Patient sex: M
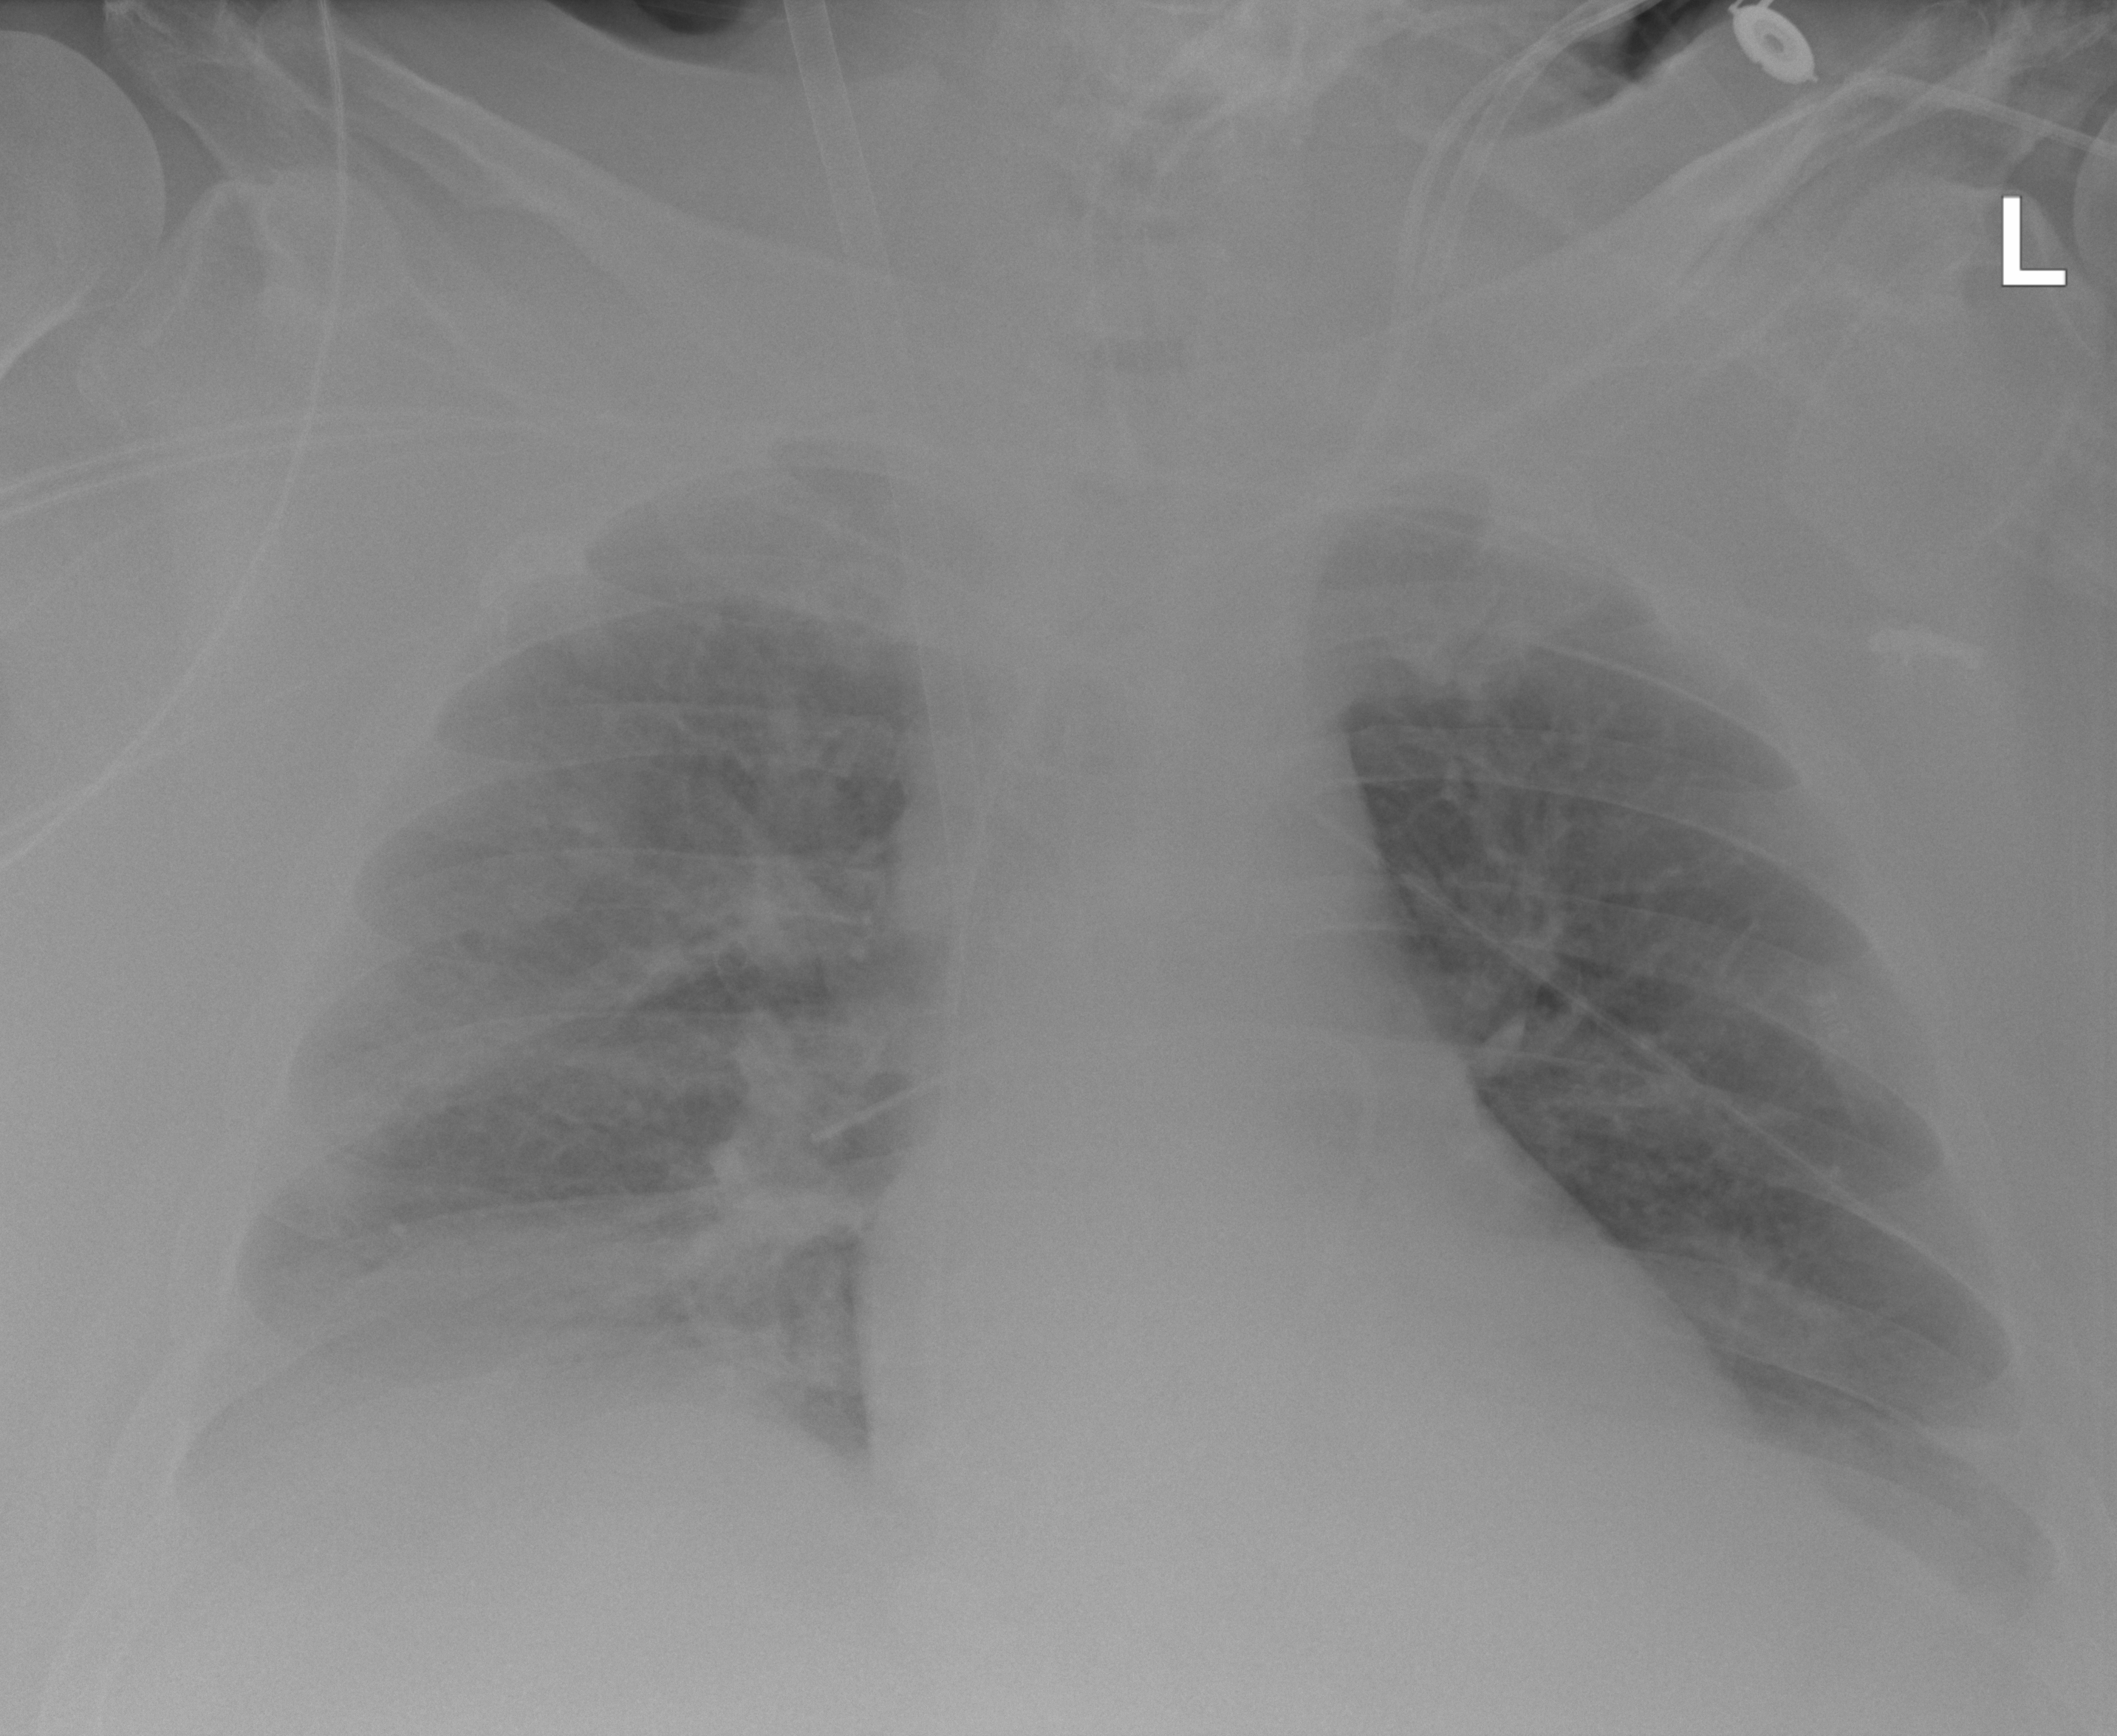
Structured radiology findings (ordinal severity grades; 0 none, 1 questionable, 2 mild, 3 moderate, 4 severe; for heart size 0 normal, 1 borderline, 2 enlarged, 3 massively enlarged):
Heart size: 1
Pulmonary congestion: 0
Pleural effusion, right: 2
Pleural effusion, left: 2
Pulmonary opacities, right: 2
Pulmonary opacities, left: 0
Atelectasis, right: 2
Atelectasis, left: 2